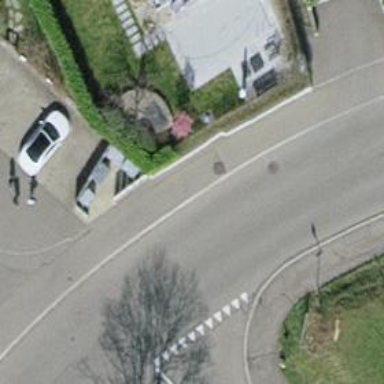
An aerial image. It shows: Hedge acting as barrier.